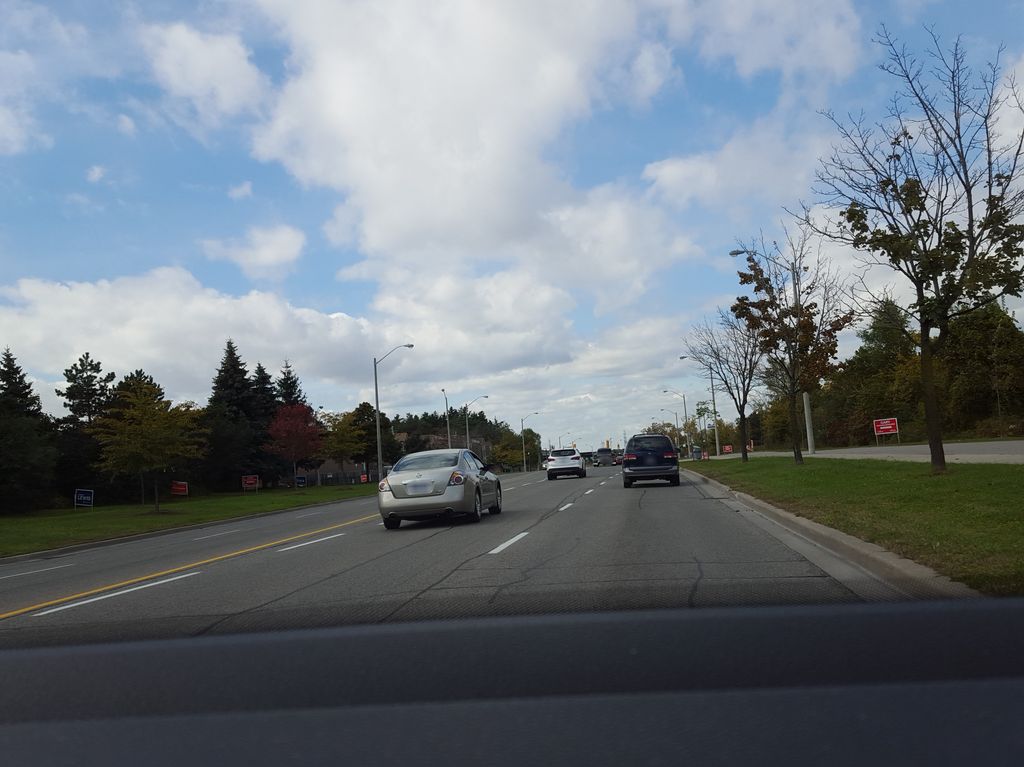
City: toronto